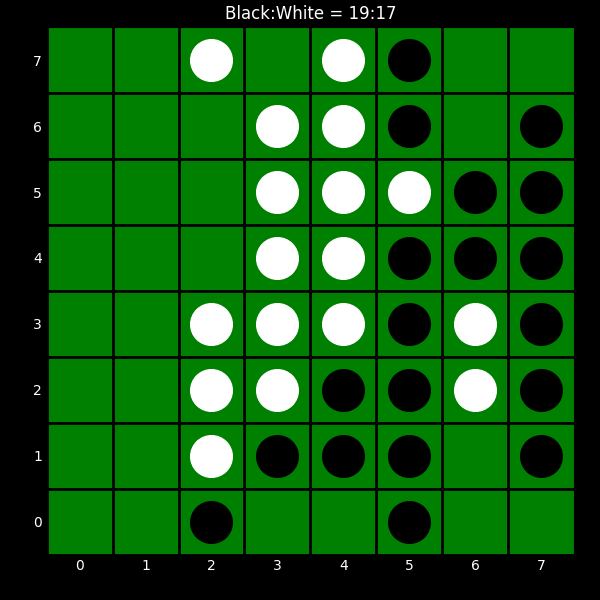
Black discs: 19
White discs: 17